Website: macys
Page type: account-dashboard
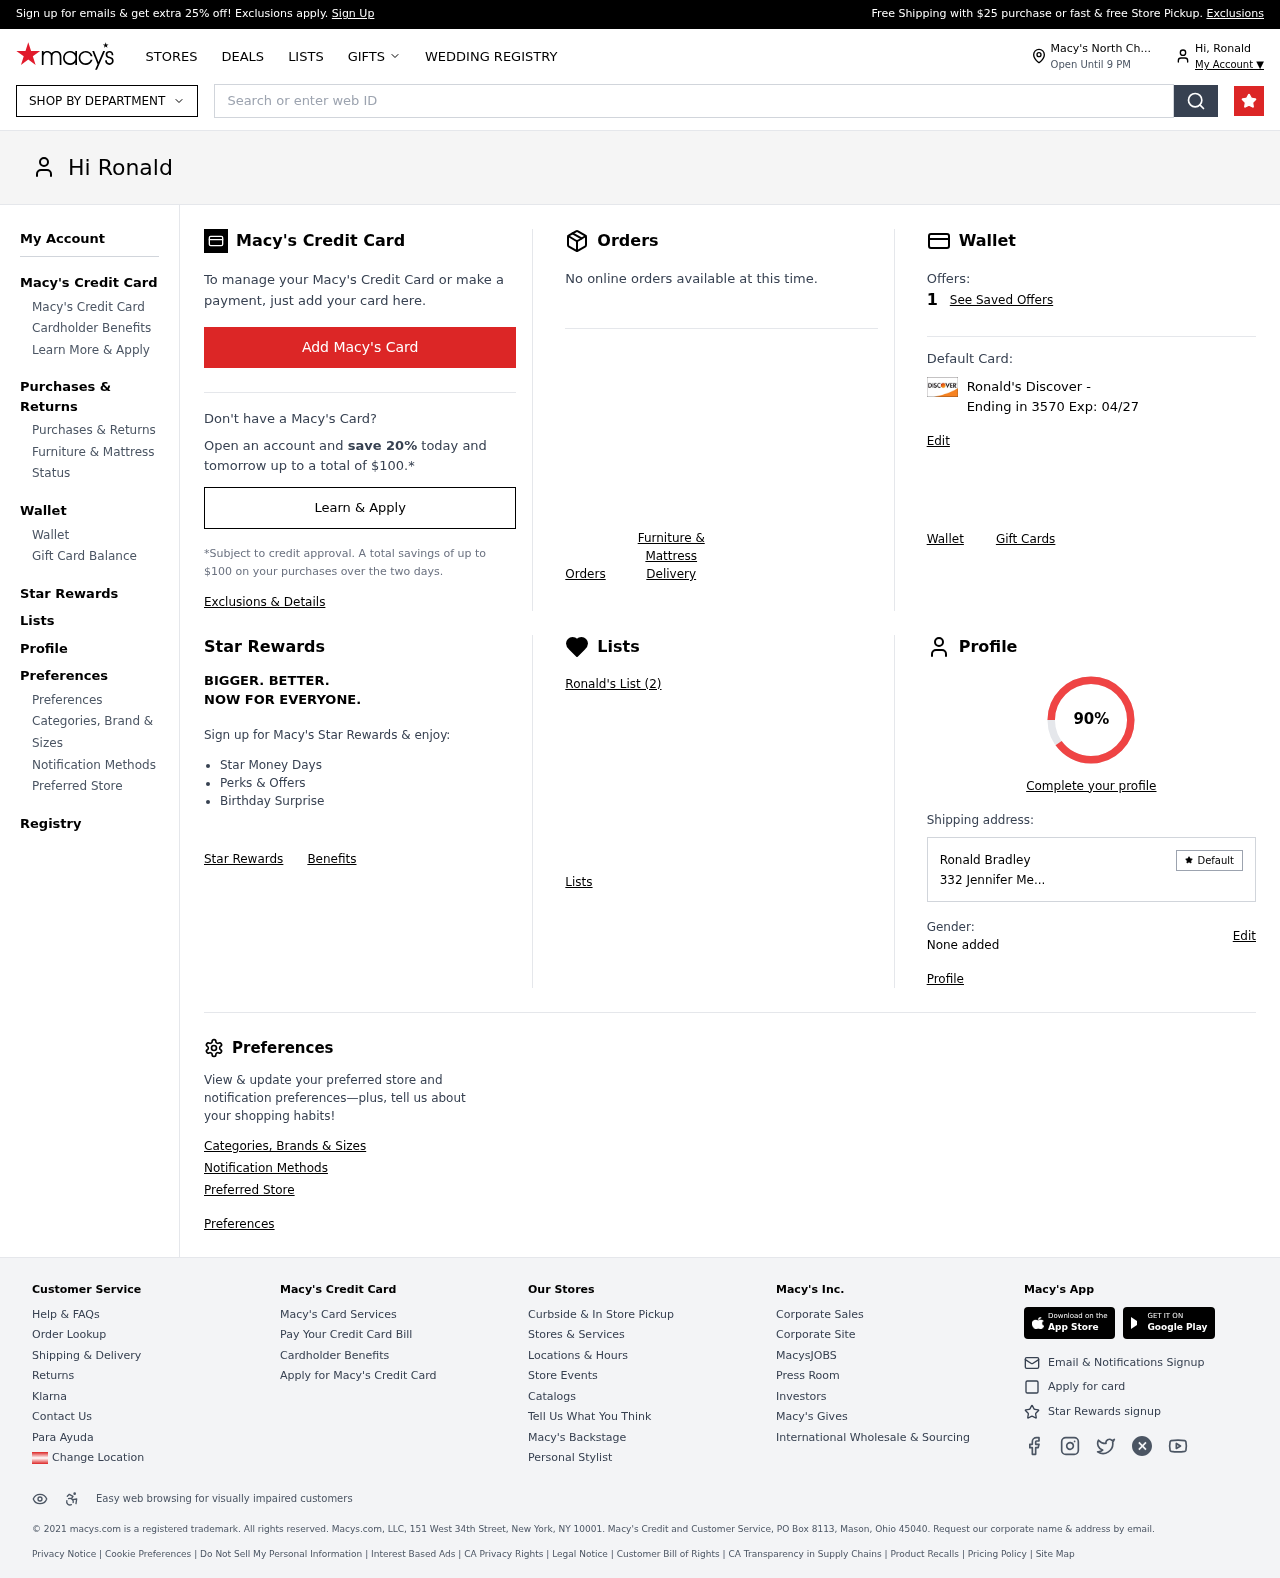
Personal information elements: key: PII_CARD_LAST4
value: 3570
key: PII_CARD_TYPE
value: Discover
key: PII_CITY
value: North Ch
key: PII_FIRSTNAME
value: Ronald
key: PII_FULLNAME
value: Ronald Bradley
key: PII_STREET
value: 332 Jennifer Me
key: PII_CARD_EXPIRY
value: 04/27
Search elements: key: HEADER_SEARCH
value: Search or enter web ID